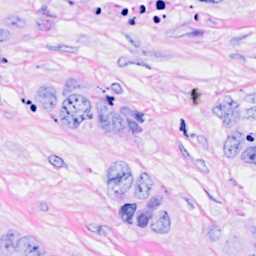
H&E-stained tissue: Breast